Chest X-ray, AP view. Patient: 58 years old, sex M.
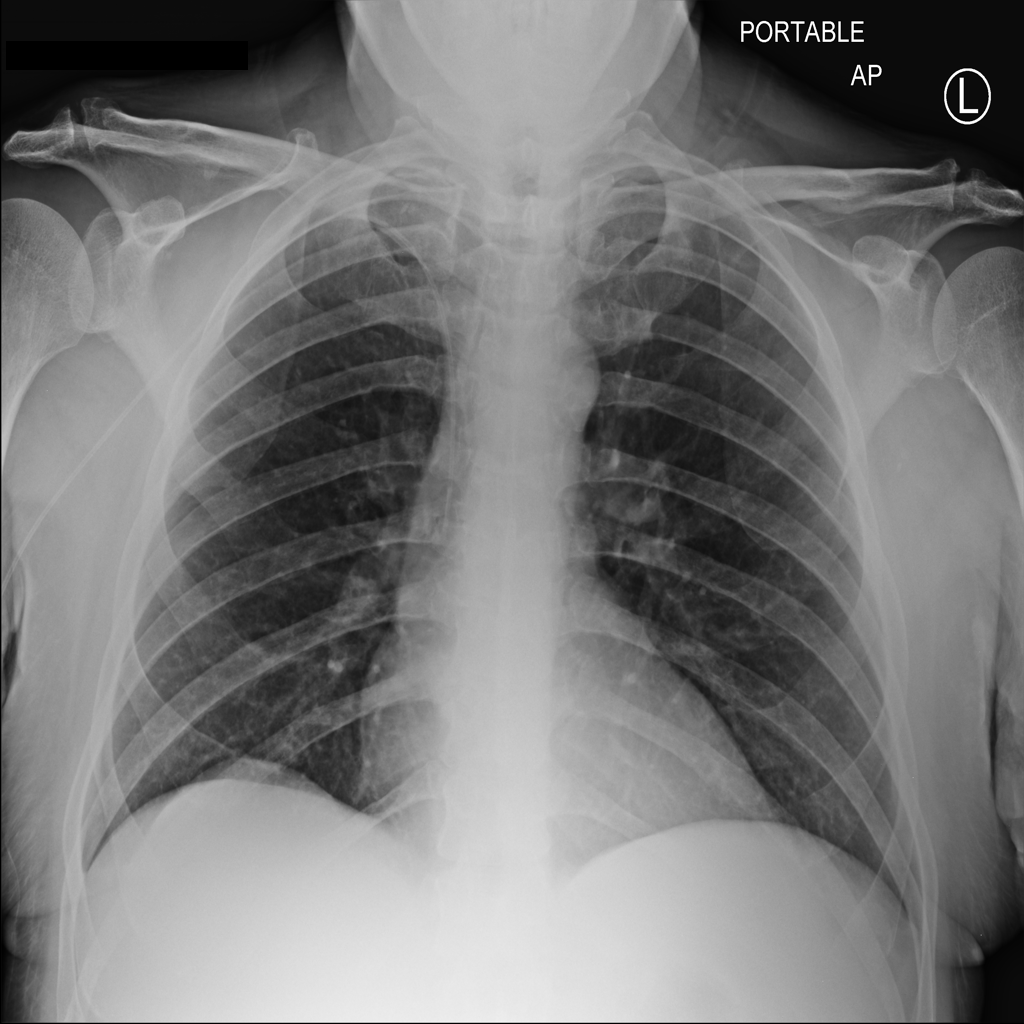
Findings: No Finding